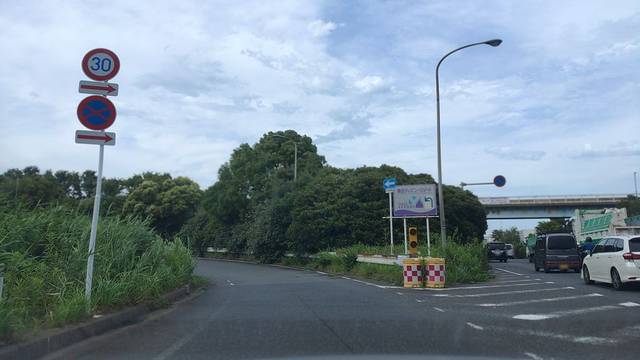
Region: Japan
Coordinates: 35.656, 139.909